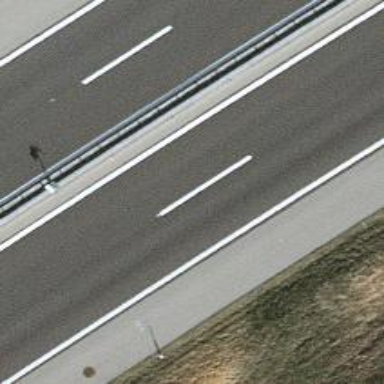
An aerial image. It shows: View of motorway.